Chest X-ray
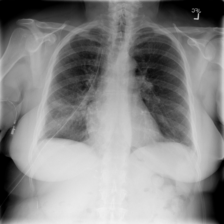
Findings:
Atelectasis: negative
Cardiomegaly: negative
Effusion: negative
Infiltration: negative
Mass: negative
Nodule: negative
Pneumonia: negative
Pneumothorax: positive
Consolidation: negative
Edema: negative
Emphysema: negative
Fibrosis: negative
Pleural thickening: negative
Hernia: negative